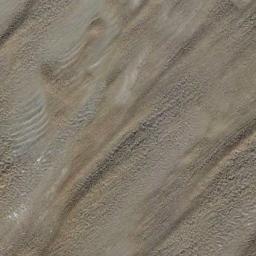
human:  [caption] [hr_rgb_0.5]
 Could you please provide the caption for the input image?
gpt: There are many lines in the desert .

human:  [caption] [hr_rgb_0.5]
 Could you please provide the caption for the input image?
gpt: This is a strip of  yellow desert .

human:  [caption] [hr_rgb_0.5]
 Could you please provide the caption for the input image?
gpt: The desert has gray sand and some transverse sand ridges .

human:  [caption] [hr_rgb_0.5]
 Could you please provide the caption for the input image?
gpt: The desert is on the hill full of white sand .

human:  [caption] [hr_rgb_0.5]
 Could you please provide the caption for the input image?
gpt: A gray desert with some dunes .